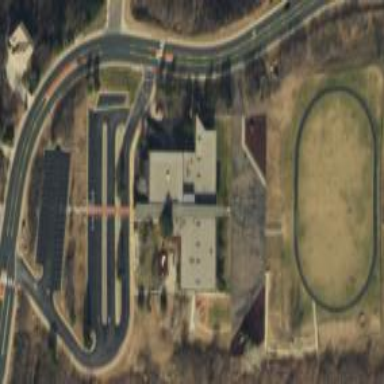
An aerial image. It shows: School.